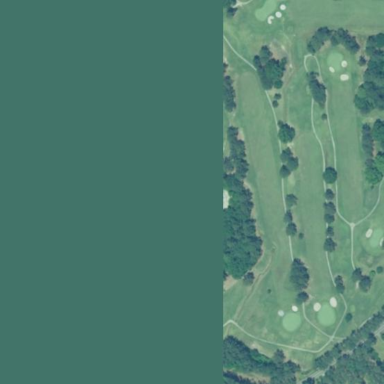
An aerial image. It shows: Golf course surrounded by greenery.